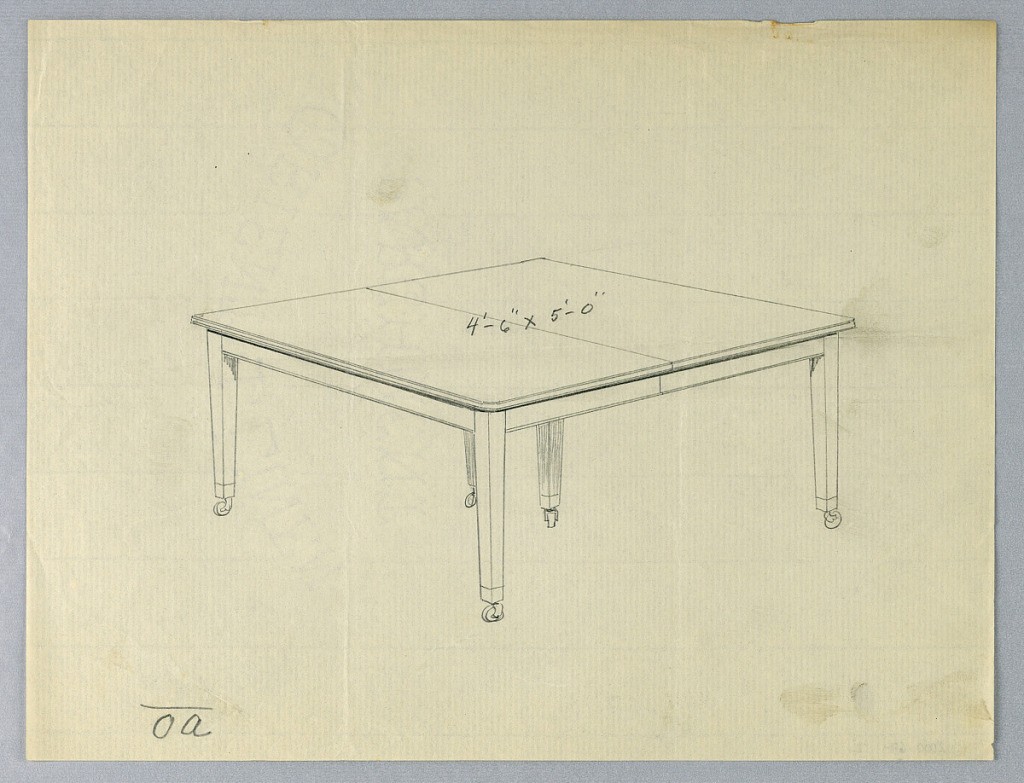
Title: Design for a Six-Legged Rectangular Dining Table
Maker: A.N. Davenport Co.
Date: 1900–05
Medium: Graphite on thin cream paper
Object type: Drawing
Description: Rectangular molded top with dividing stretcher running across center, raised on 6 [5 shown] slightly tapering legs on casters.